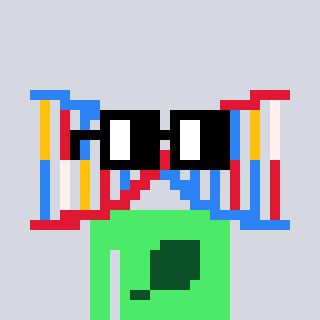
a pixel art character with square black glasses, a dna-shaped head and a teal-colored body on a cool background